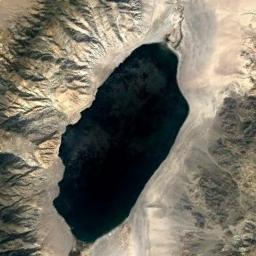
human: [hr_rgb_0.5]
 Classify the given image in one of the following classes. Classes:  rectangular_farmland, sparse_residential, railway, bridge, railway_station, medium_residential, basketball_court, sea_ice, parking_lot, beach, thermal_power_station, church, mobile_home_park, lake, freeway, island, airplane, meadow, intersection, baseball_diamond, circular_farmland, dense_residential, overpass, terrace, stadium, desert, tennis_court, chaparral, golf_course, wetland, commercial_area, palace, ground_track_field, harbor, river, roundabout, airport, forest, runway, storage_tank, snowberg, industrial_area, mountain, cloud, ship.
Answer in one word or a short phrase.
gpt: lake